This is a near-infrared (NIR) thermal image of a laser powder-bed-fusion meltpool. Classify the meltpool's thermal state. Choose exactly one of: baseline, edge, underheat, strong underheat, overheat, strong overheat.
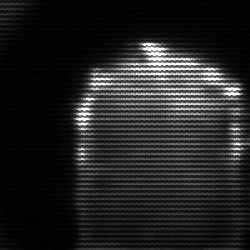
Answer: baseline